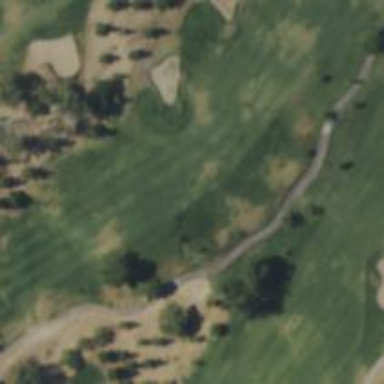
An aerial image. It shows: View of golf hole.